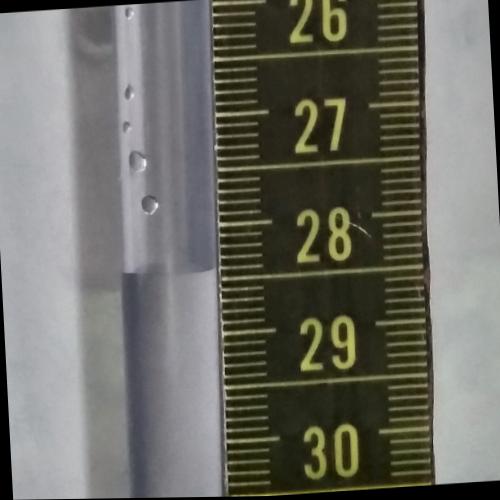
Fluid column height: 28.4 cm